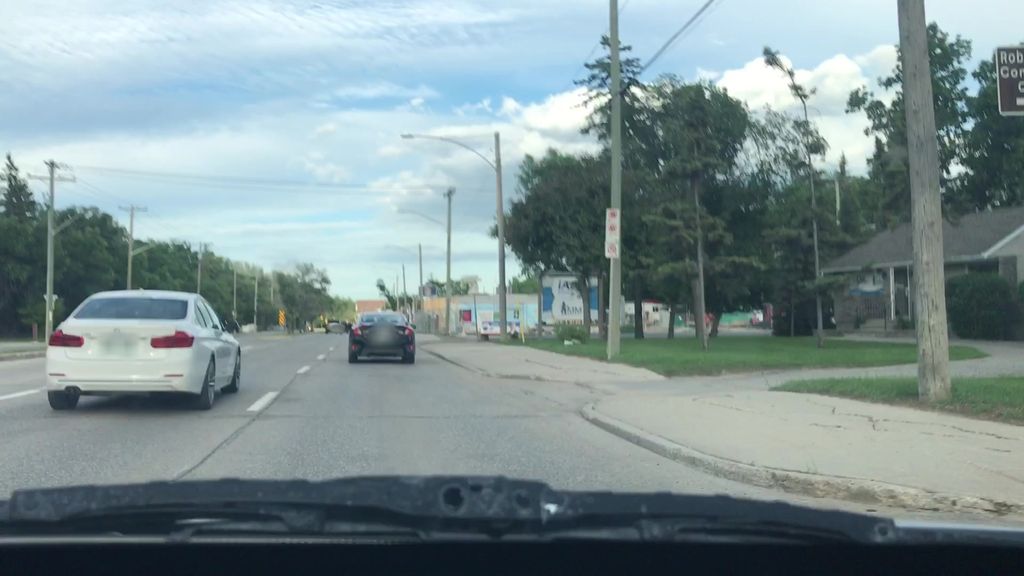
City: winnipeg